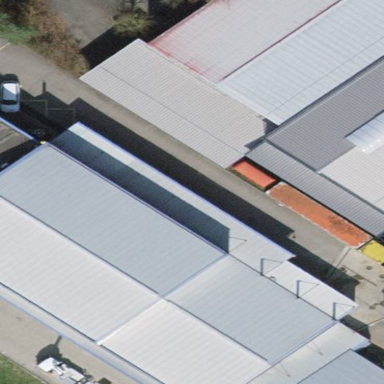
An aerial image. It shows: View of roof of building.